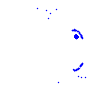
Particle: pion